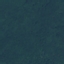
Label: Forest